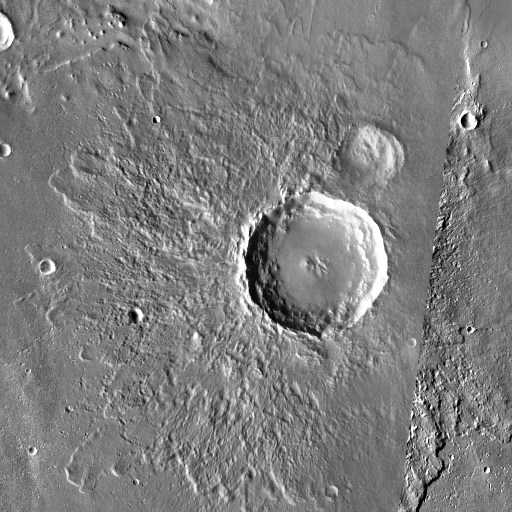
Crater classes present: Background, Other, Layered, Secondary